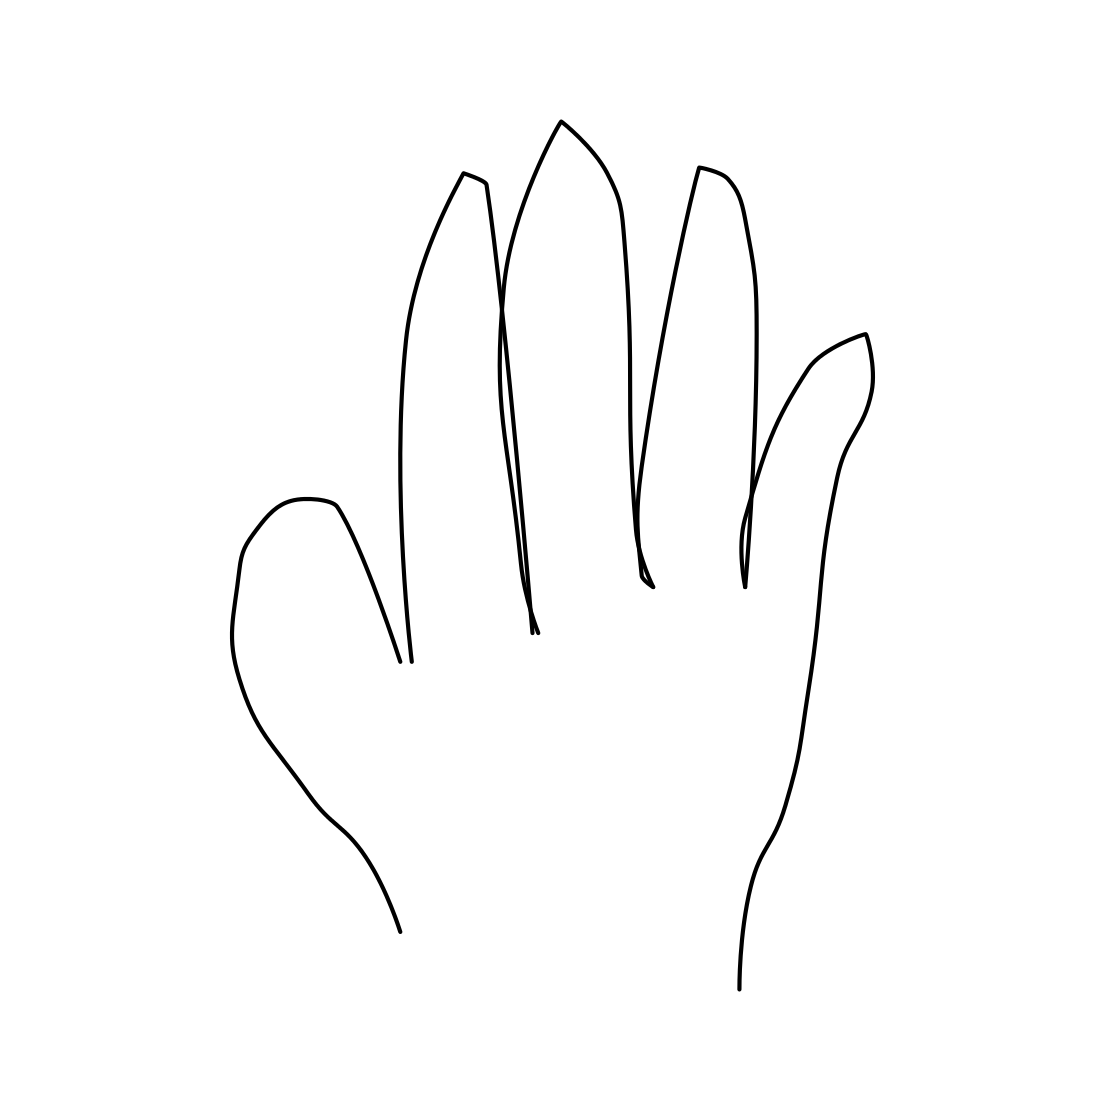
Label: hand